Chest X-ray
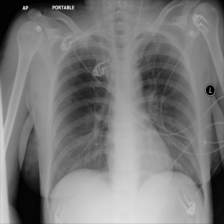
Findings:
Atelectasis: negative
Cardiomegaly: negative
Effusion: negative
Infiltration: positive
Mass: negative
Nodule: negative
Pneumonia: negative
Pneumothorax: negative
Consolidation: negative
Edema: negative
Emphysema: negative
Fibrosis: negative
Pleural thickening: negative
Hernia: negative